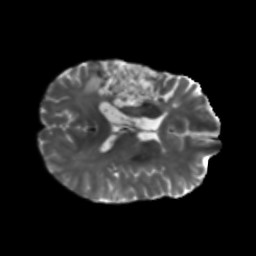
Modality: T2w
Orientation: axial
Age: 58
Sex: male
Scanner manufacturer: siemens
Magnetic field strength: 3 T
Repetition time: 5.25 s
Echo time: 0.08 s